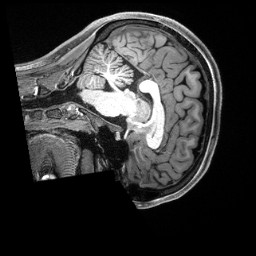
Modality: T1w
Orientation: sagittal
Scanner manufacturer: siemens
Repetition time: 2.5 s
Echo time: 0.00231 s